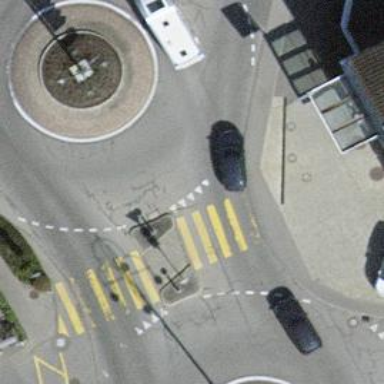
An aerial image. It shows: Zebra crossing on the road.